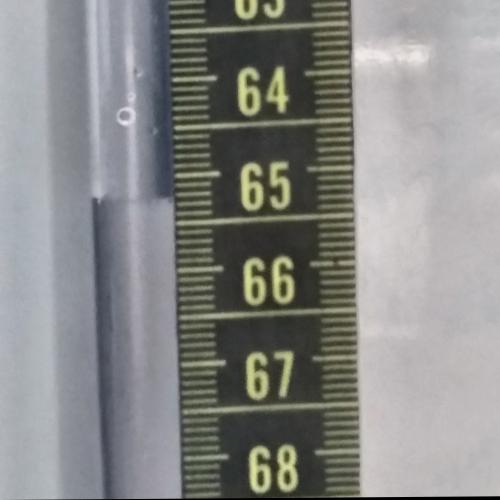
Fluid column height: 65.2 cm